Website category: sports
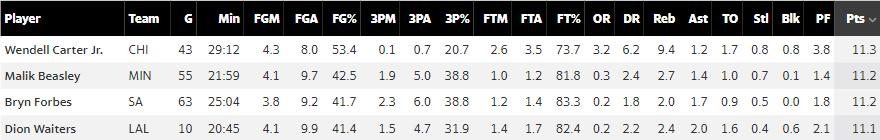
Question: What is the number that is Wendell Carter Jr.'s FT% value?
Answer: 73.7

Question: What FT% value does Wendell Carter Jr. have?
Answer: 73.7

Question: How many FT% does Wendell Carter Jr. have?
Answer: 73.7

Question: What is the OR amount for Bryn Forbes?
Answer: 0.2

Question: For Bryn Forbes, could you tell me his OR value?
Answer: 0.2

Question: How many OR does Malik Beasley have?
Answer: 0.3

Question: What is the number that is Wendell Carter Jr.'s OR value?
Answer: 3.2

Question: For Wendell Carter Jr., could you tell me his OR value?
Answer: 3.2

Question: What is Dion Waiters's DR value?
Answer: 2.2

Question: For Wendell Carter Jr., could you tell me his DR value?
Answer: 6.2

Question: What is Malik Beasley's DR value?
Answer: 2.4

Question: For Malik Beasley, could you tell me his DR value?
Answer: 2.4

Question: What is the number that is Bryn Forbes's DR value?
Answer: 1.8

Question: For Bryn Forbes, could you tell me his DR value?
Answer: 1.8

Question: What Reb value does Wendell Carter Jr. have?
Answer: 9.4

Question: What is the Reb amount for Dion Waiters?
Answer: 2.4

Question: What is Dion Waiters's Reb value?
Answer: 2.4

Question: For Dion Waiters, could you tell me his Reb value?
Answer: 2.4

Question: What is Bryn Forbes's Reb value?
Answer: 2.0

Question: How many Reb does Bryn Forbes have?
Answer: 2.0

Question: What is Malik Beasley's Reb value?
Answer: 2.7

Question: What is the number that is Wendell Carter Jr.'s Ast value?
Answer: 1.2

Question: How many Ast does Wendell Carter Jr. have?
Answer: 1.2

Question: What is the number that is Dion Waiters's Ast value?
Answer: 2.0

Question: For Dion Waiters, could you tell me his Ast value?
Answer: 2.0

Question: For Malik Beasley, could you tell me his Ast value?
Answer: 1.4

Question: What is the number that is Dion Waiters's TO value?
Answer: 1.6

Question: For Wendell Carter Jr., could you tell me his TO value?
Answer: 1.7

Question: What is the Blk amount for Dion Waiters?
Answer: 0.6

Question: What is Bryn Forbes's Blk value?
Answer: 0.0

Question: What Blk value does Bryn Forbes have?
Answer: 0.0

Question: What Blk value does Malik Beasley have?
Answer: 0.1

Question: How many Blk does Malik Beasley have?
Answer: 0.1

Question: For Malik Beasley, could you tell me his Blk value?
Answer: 0.1

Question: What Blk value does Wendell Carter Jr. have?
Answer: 0.8

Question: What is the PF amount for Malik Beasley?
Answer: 1.4

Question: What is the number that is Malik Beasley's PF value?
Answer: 1.4

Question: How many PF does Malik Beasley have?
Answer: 1.4

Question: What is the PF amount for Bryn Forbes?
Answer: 1.8

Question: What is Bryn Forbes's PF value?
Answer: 1.8

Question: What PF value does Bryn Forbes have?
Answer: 1.8

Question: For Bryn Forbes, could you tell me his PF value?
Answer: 1.8

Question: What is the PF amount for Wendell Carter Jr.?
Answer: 3.8

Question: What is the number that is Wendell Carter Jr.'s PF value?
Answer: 3.8

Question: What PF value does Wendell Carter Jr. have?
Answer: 3.8

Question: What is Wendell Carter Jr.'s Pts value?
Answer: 11.3

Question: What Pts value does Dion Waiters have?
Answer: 11.1

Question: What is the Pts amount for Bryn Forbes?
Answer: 11.2

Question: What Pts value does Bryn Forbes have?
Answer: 11.2

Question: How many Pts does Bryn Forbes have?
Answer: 11.2